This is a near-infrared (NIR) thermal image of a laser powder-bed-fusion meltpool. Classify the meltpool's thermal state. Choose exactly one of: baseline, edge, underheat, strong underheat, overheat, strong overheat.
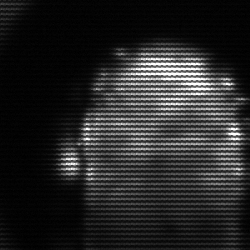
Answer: baseline